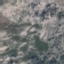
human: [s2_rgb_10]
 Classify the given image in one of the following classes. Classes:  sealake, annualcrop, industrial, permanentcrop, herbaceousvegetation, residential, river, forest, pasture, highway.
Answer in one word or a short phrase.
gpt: HerbaceousVegetation